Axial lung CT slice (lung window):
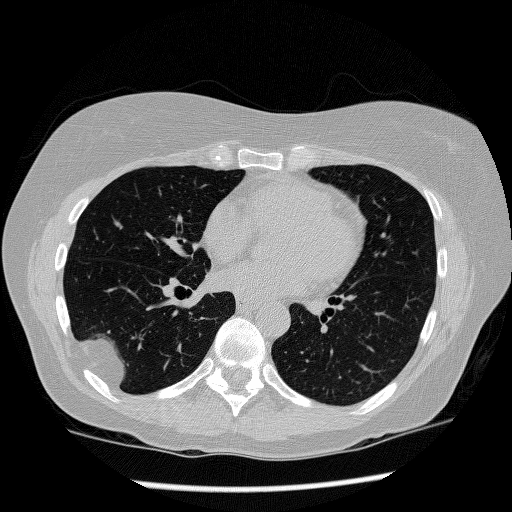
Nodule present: no